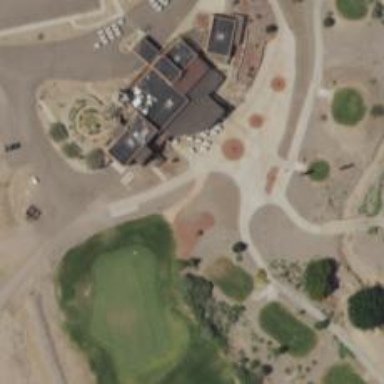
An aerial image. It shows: Path designated for golf carts.